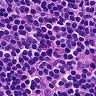
Metastatic tissue present: no